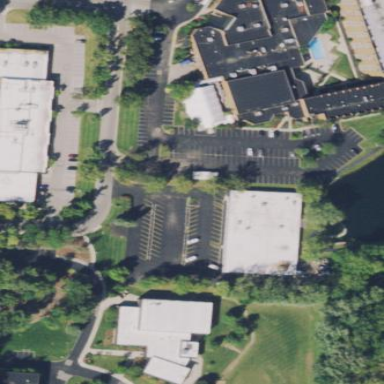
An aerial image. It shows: Parking area with surface.